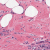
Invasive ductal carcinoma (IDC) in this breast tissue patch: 1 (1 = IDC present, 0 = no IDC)